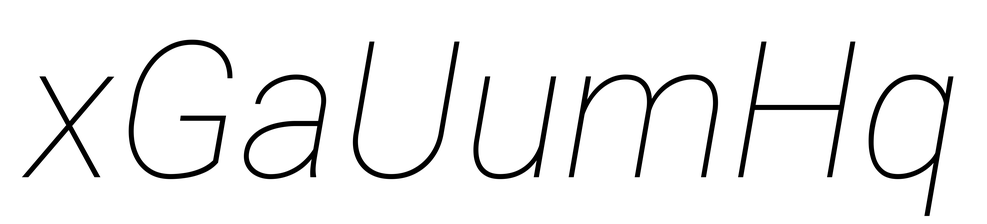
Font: Roboto-Italic_Thin_Italic